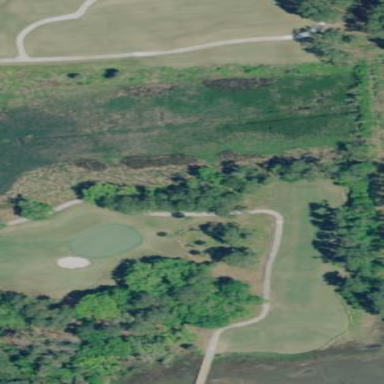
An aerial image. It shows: Rough area on grassy golf course.